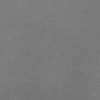
Label: dusty